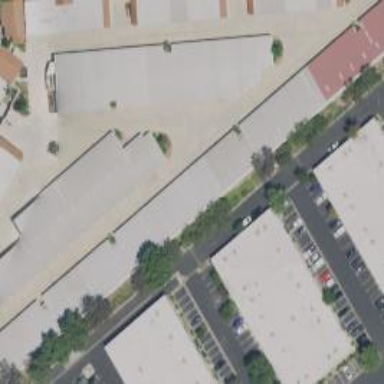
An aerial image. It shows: Building used for storage rental.